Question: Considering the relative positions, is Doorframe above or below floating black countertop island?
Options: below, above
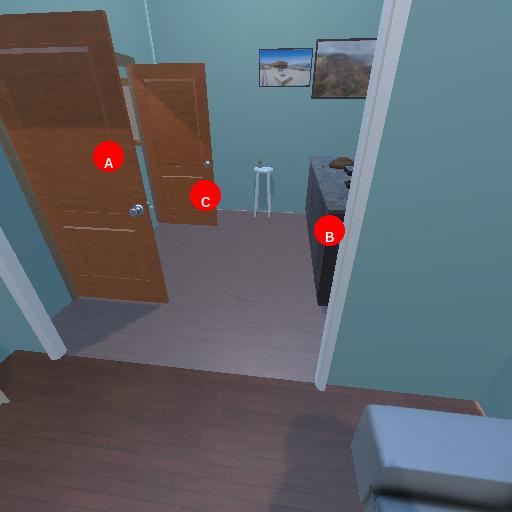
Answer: below